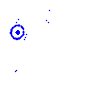
Particle: pion